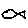
Label: fish